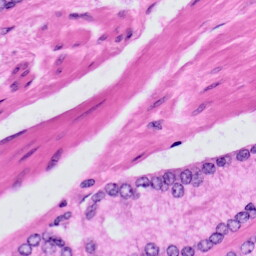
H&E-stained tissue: Prostate